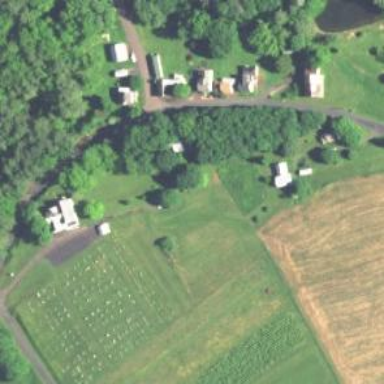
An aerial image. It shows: Cemetery.